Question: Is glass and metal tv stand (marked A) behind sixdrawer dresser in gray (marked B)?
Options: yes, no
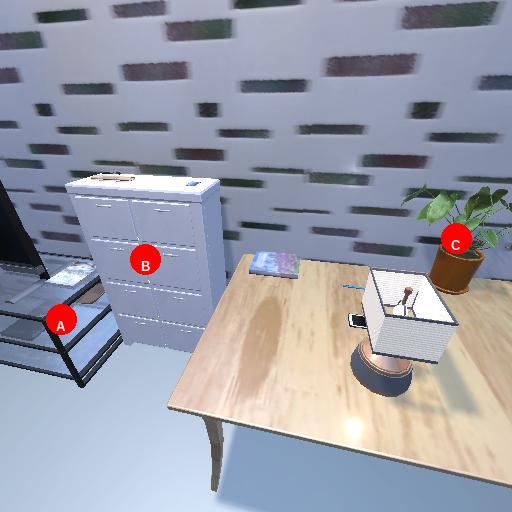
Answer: yes